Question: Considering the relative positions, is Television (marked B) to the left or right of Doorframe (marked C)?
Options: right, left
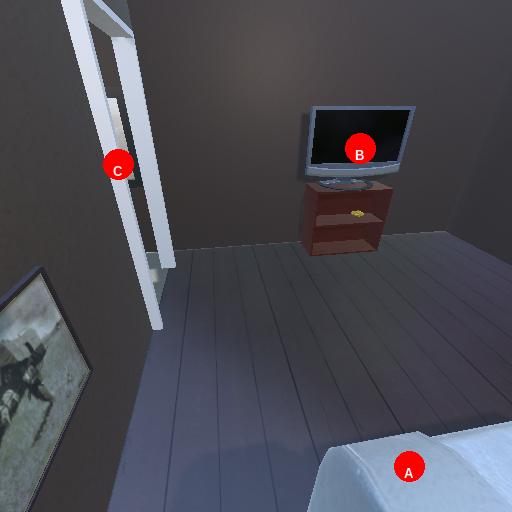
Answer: right